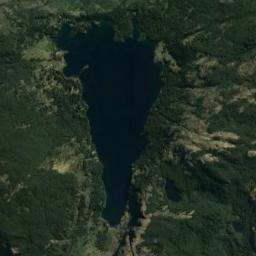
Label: lake